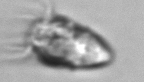
Label: Strombidium_morphotype1